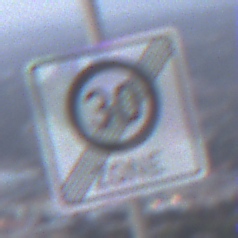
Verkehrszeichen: EndeZone30
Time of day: SunriseSunset
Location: Outdoor (Suburban)
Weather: Clear
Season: NotSpecified
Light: Natural